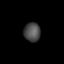
Tissue: lung
Cell type: Others
Senescence score: 0.2135
Nuclear area (px): 308
Mean DAPI intensity: 74.318